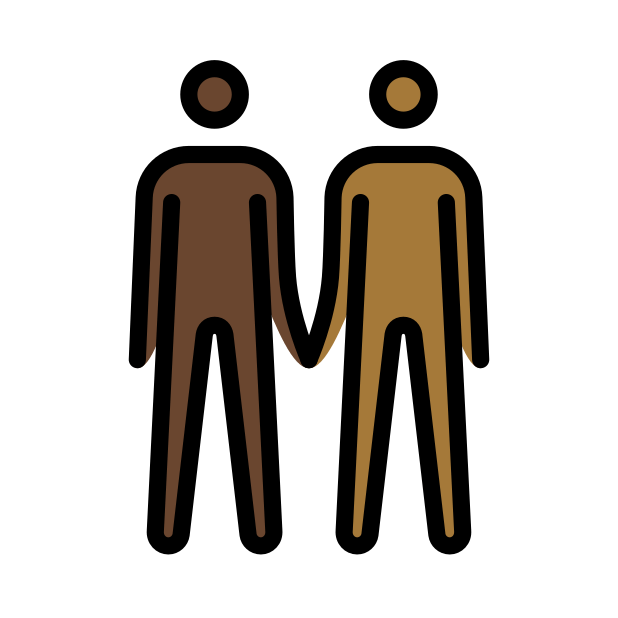
men holding hands: dark skin tone, medium-dark skin tone